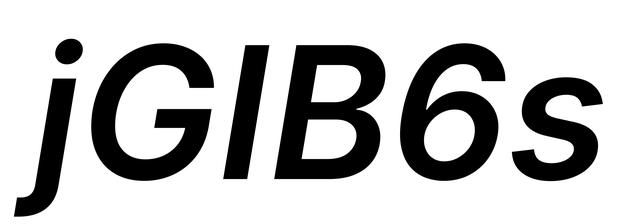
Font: Inter-Italic_SemiBold_Italic